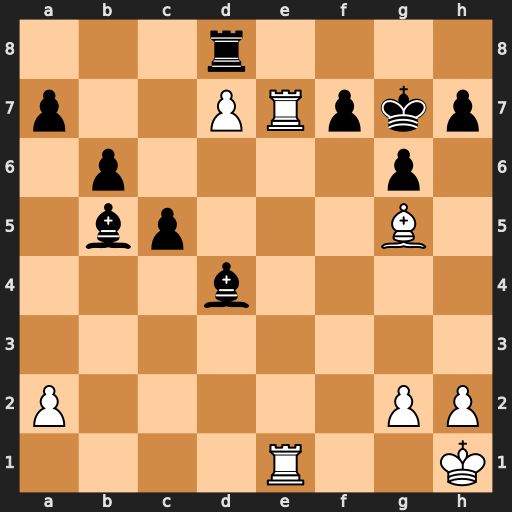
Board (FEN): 3r4/p2PRpkp/1p4p1/1bp3B1/3b4/8/P5PP/4R2K
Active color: w
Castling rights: -
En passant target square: -
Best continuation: Rxf7+ Kxf7 Bxd8 Bxd7 Re7+